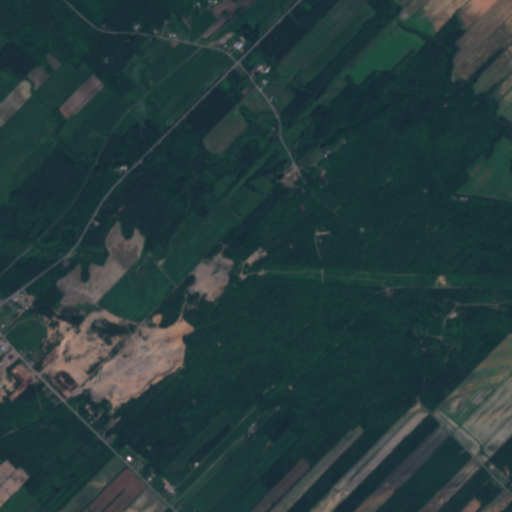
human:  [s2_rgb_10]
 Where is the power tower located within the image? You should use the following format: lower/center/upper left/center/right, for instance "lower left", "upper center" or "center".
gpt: There is no power tower in the image.